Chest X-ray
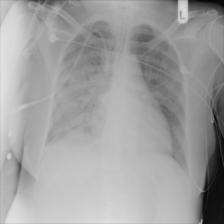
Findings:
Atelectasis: negative
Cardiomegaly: negative
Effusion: negative
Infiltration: positive
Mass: negative
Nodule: negative
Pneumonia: negative
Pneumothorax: negative
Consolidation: negative
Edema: negative
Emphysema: negative
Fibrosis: negative
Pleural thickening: negative
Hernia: negative